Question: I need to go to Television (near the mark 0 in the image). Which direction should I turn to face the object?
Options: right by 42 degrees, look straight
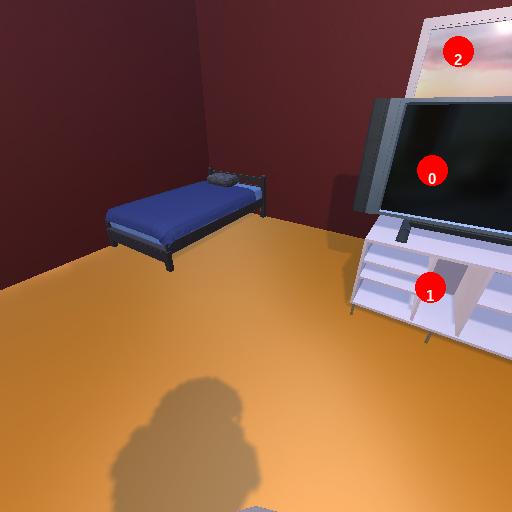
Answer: right by 42 degrees